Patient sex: F
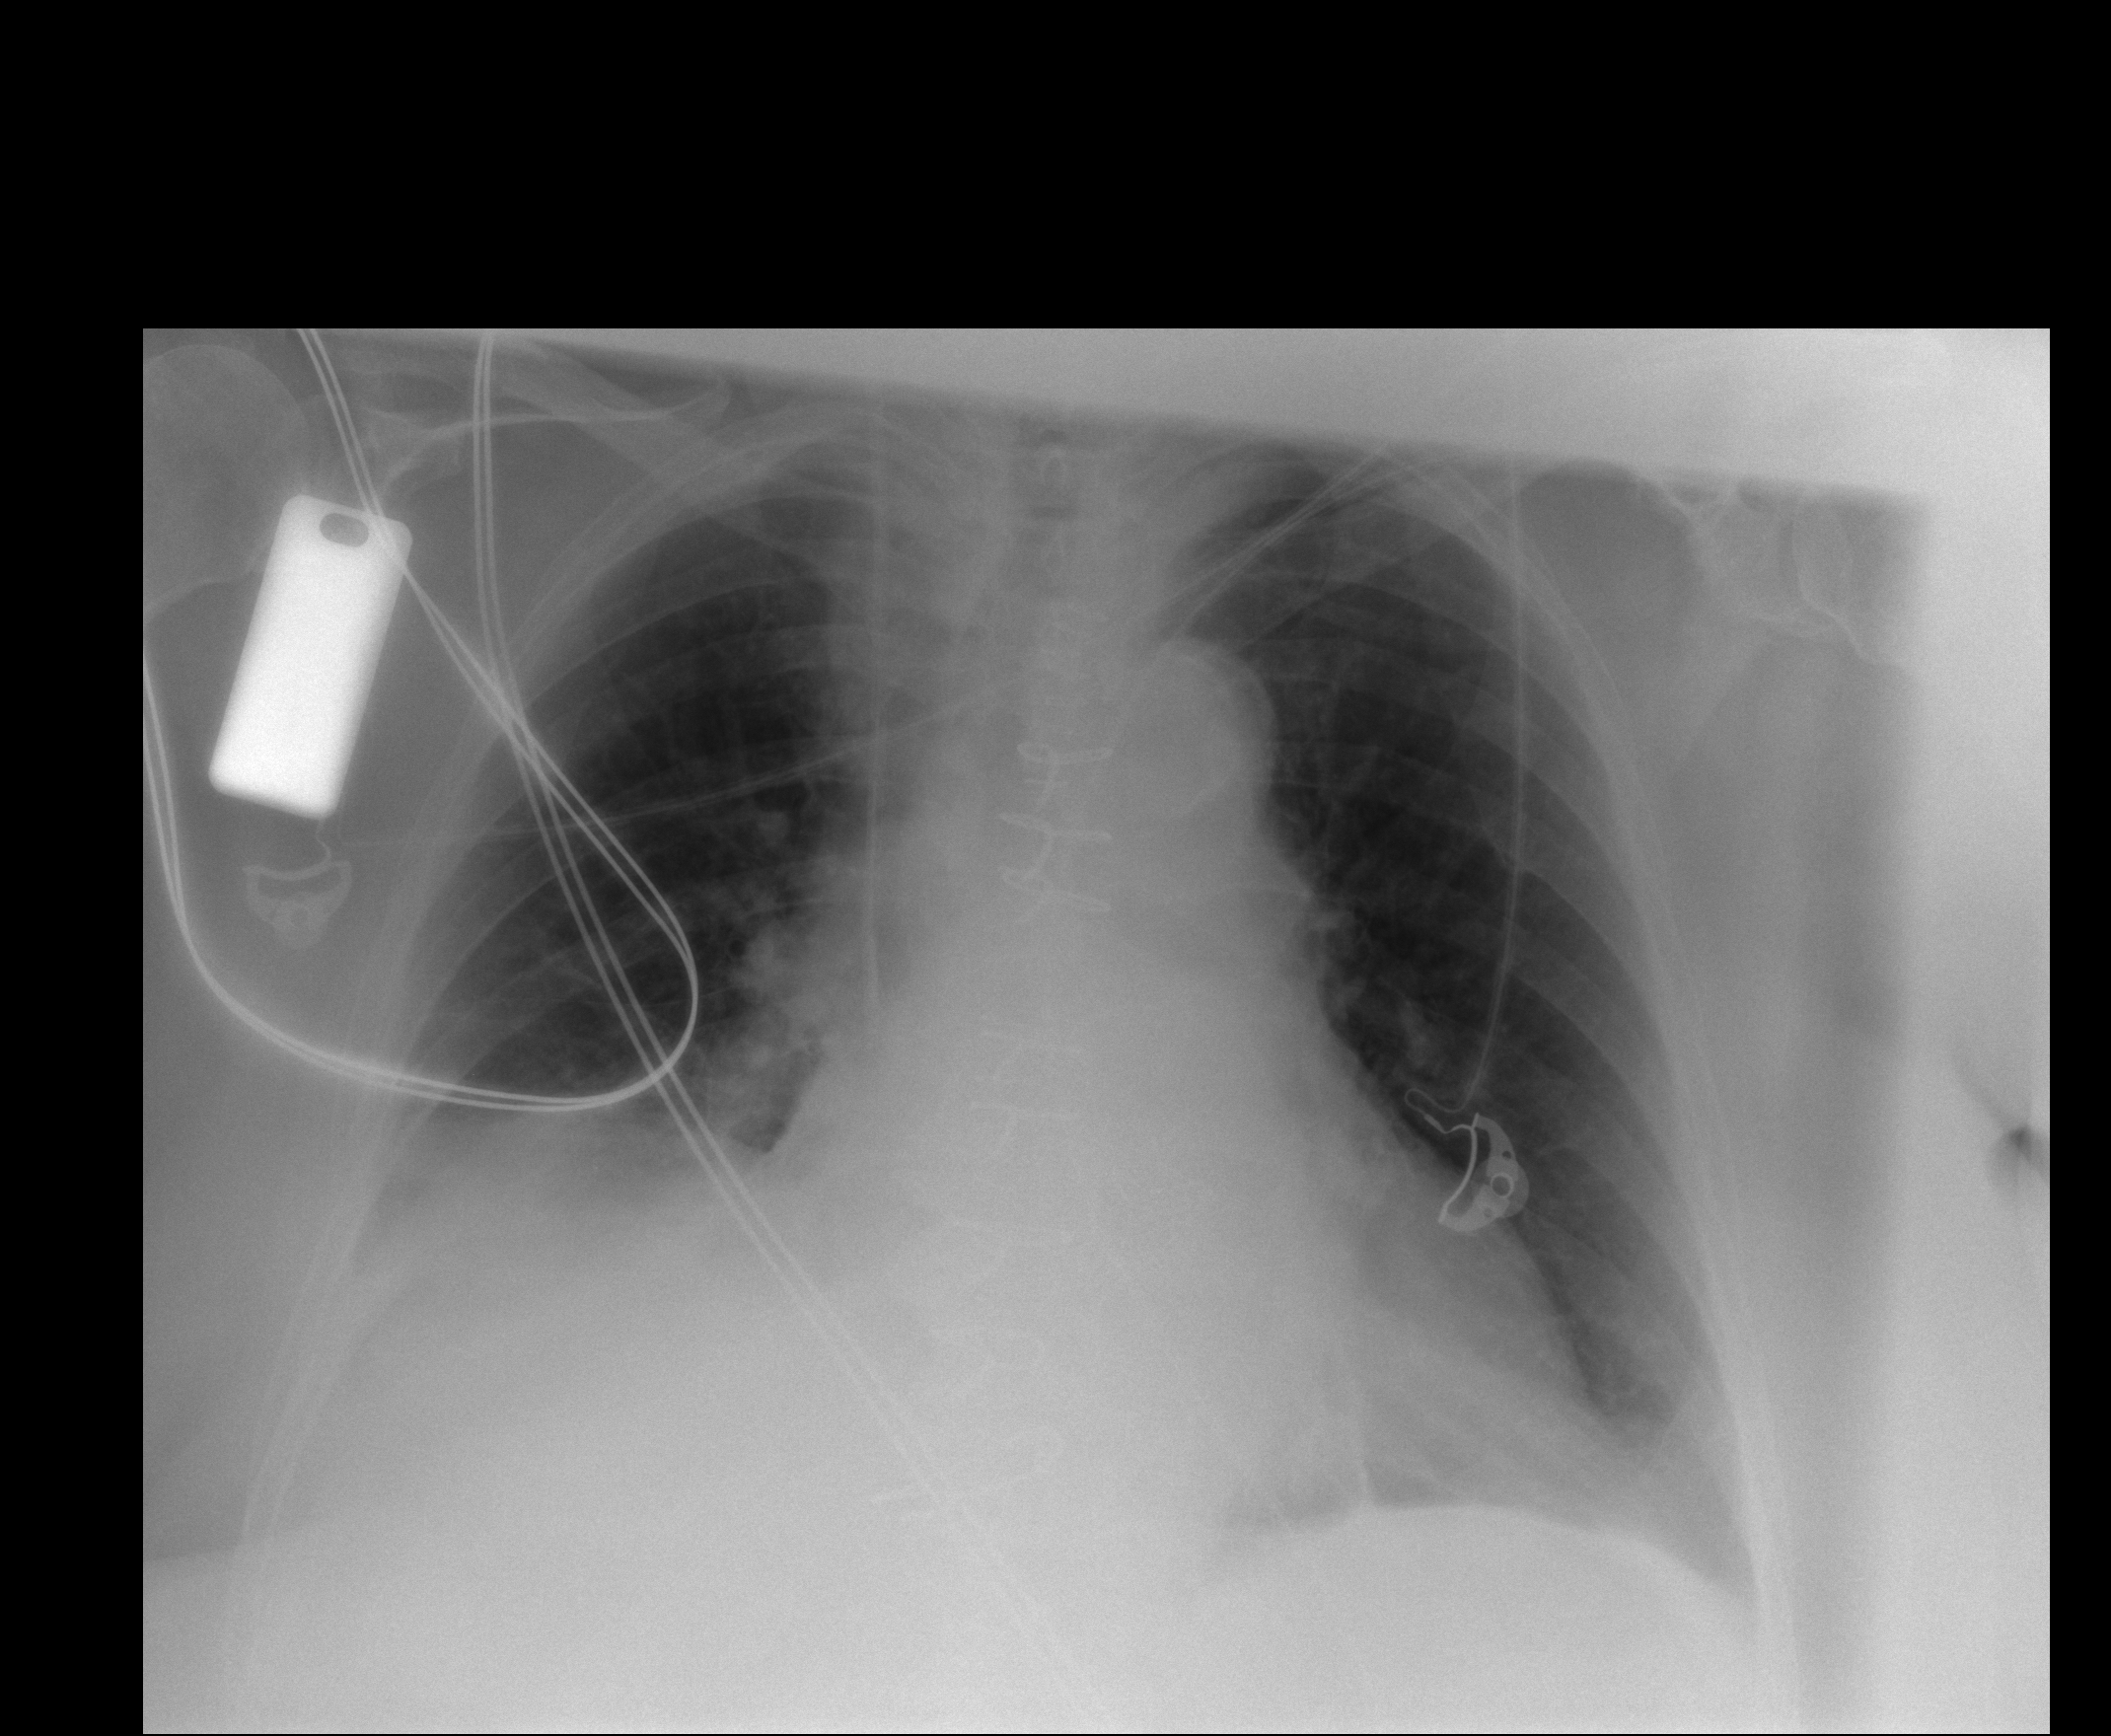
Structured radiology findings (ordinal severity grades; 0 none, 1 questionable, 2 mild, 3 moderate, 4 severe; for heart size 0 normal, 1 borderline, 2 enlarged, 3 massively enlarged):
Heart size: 2
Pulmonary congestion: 1
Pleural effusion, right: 1
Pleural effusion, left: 1
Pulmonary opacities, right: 0
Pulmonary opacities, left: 0
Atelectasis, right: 2
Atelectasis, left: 1